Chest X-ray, PA view. Patient: 52 years old, sex M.
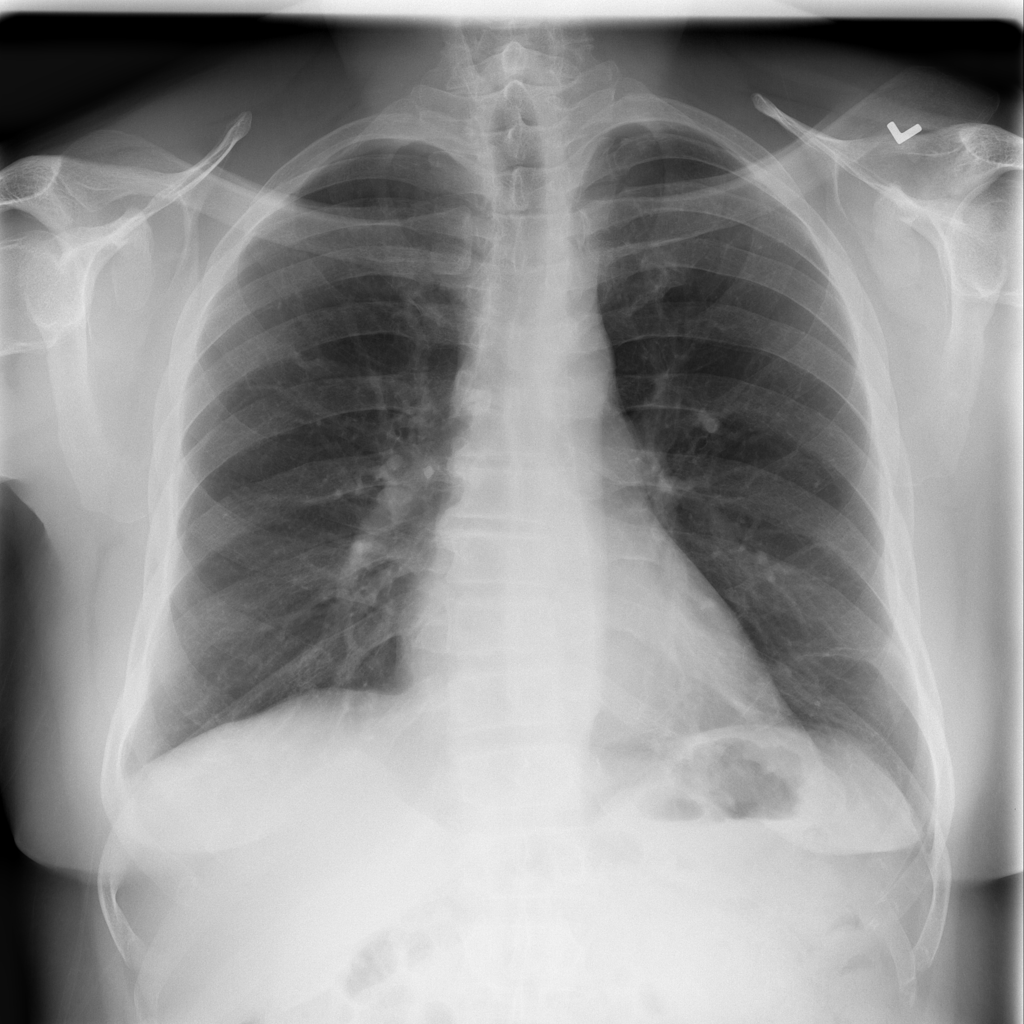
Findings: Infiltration